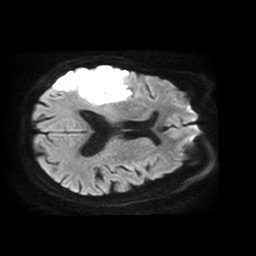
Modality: TRACE
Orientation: axial
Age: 75
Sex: female
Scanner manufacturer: philips
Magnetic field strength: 1.5 T
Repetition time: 3.486 s
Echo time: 0.07078 s